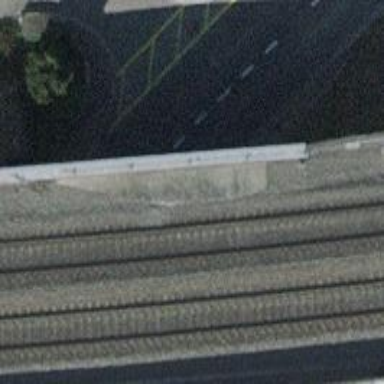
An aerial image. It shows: Railway bridge with electrified tracks and single rail.